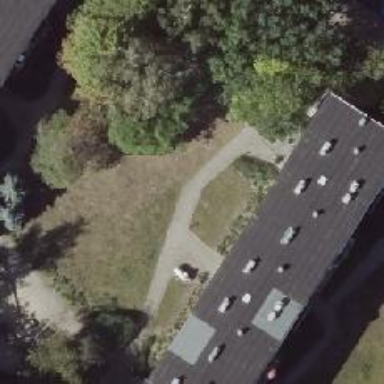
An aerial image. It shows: Footway along the road.